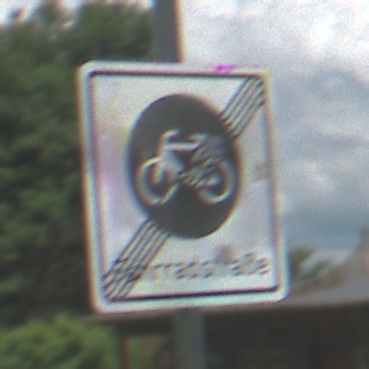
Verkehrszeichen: EndeFahrradstrasse
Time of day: Midday
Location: Outdoor (Nature)
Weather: PartlyCloudy
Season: NotSpecified
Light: Natural